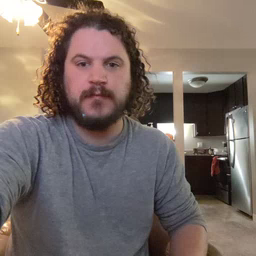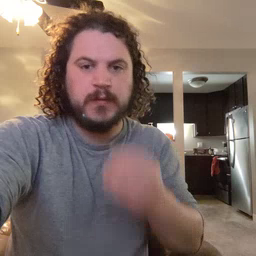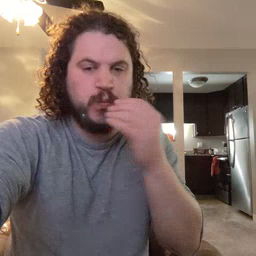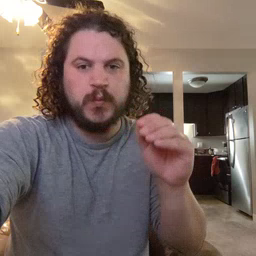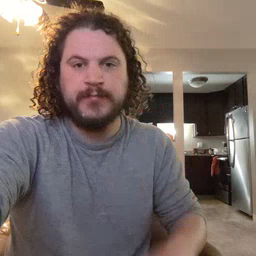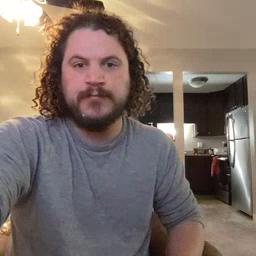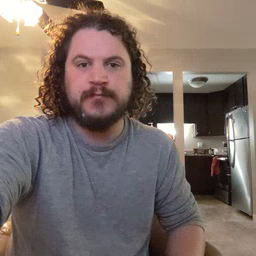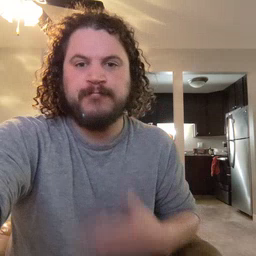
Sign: kiss